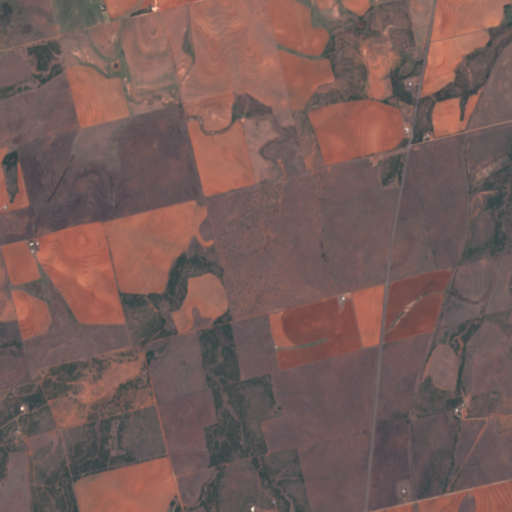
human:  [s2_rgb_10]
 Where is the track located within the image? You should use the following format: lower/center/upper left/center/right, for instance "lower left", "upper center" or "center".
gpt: There is no track in the image.